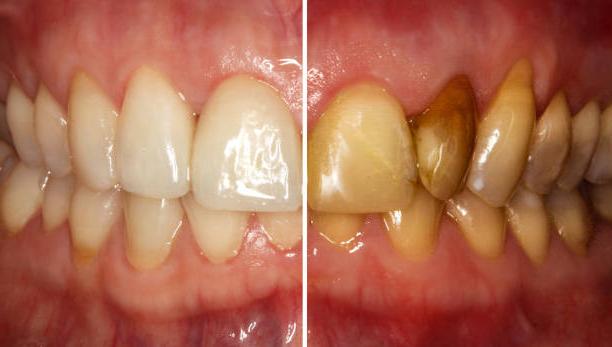
Condition: Gingivitis